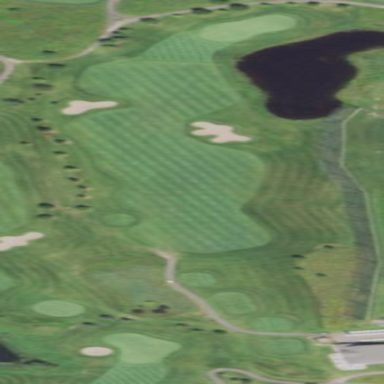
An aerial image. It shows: Area of rough grass used for golf.